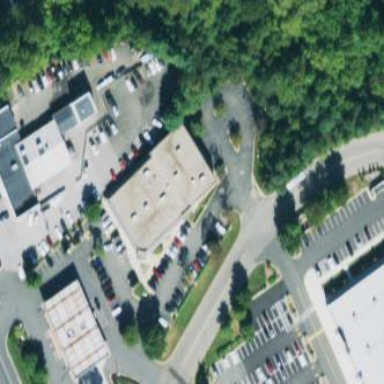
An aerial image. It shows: Clinic building offering healthcare services.